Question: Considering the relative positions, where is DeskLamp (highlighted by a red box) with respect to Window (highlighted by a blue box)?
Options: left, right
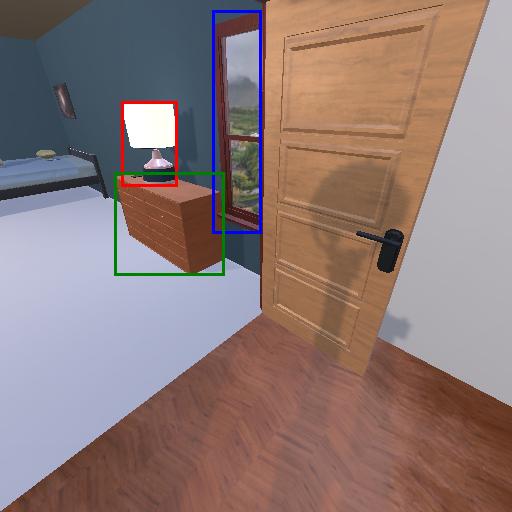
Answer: left